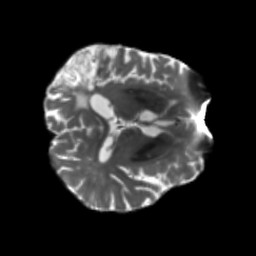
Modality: T2w
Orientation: axial
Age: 68
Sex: male
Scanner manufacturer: siemens
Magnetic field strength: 3 T
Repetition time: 5.25 s
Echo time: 0.08 s